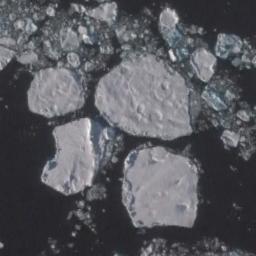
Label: sea_ice